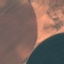
Land use / land cover: AnnualCrop